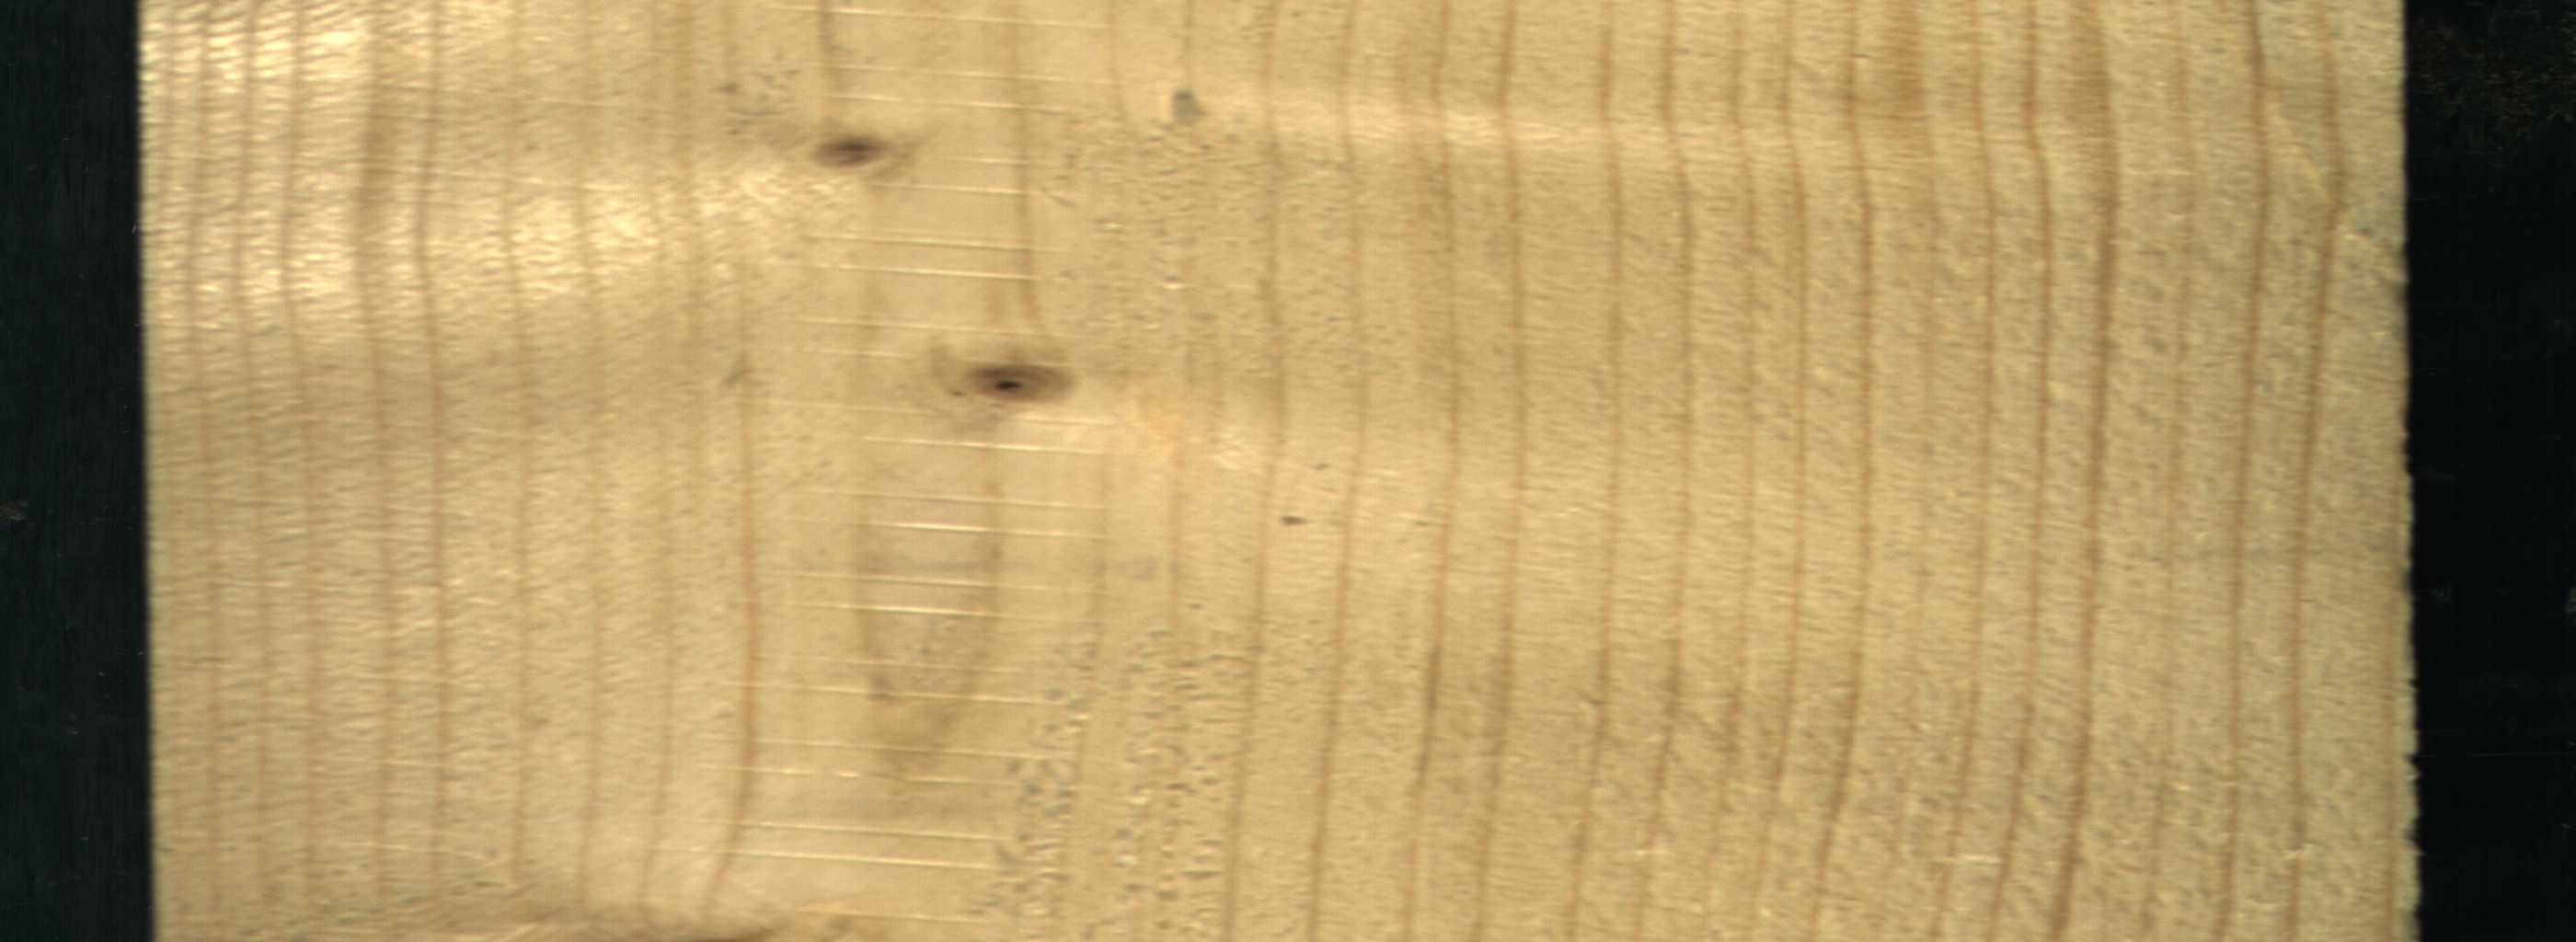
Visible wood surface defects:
Live_Knot
Live_Knot